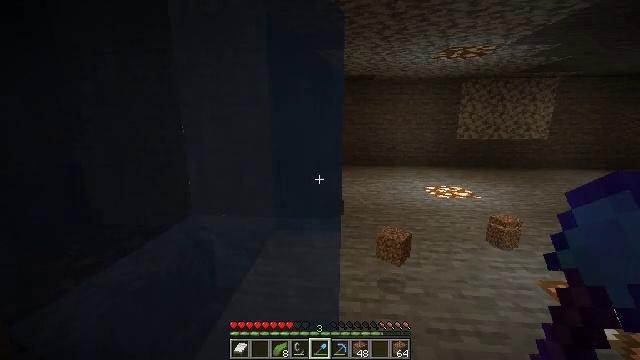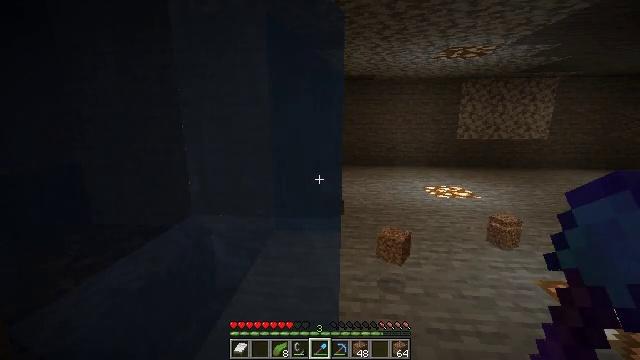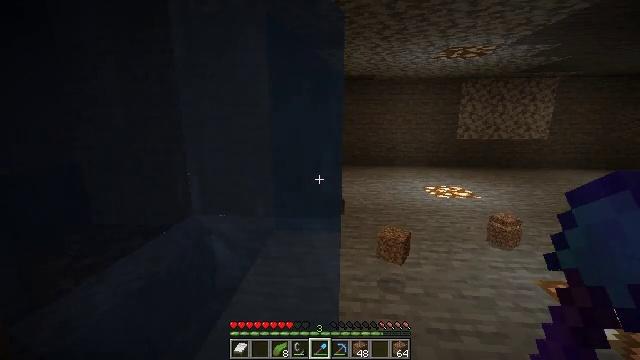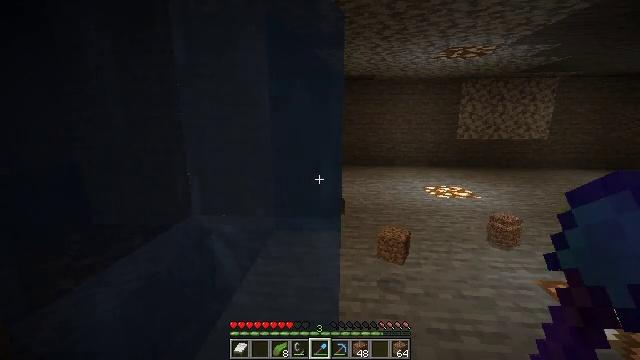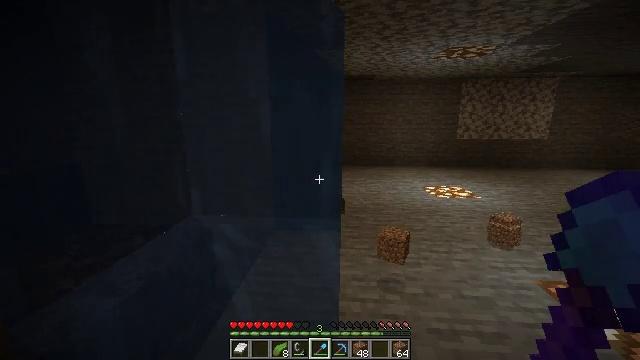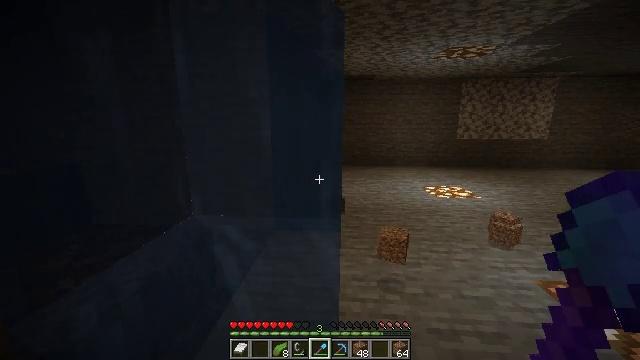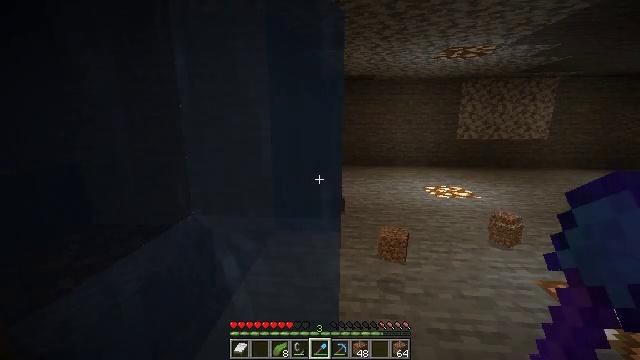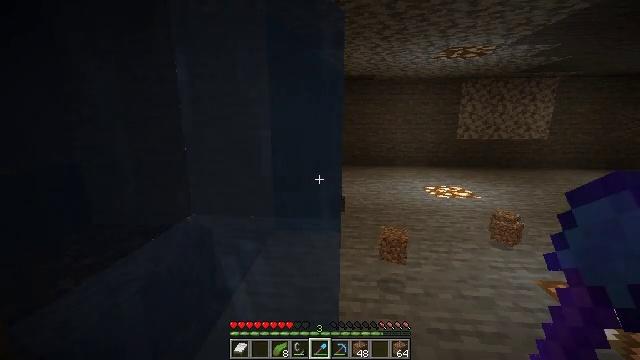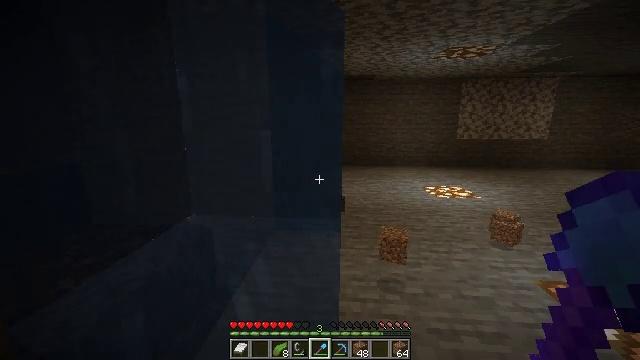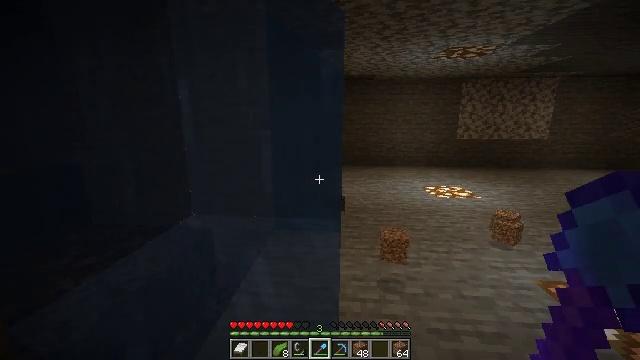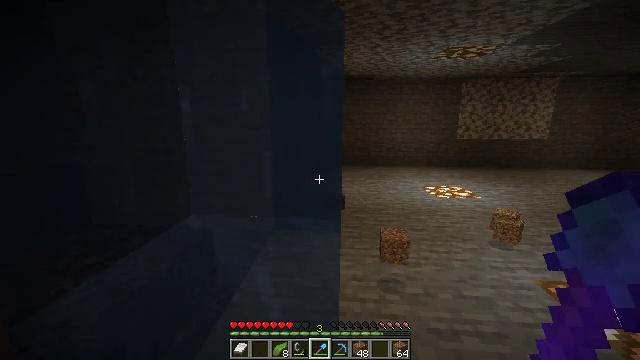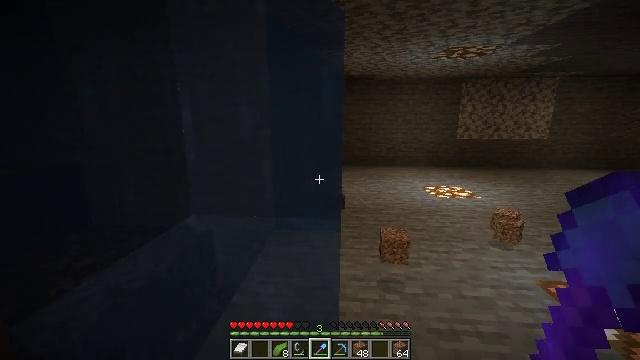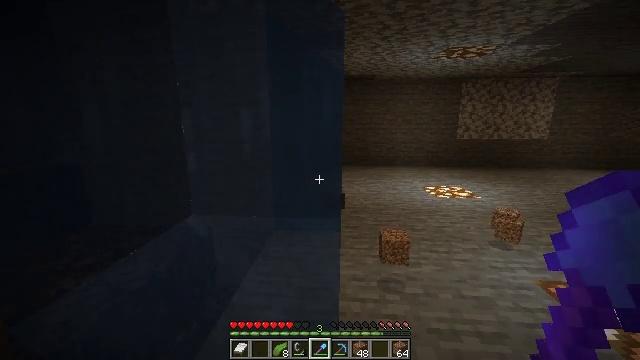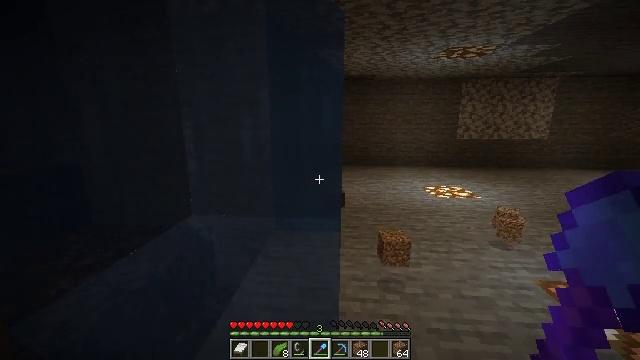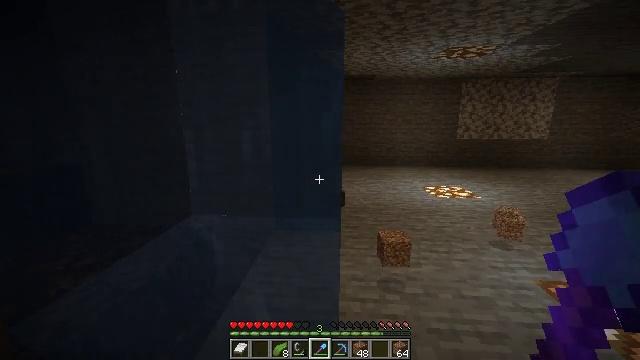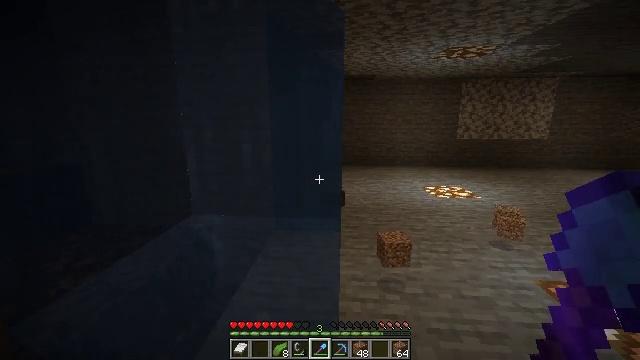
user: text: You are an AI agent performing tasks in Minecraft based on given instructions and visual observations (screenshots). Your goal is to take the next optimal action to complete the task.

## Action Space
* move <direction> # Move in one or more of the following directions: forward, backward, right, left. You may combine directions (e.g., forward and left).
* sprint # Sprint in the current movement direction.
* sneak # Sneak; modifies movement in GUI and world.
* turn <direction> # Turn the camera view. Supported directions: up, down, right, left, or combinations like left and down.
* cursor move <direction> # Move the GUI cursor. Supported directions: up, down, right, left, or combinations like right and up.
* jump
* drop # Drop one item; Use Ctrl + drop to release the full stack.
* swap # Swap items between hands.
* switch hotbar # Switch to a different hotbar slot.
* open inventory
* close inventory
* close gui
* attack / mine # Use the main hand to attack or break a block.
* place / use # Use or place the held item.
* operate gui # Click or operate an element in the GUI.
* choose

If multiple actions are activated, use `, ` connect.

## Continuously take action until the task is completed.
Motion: motion action
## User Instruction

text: Dig soul sand to use for potions.
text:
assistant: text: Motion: no_op
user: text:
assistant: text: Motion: no_op
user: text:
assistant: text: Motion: no_op
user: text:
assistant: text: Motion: no_op
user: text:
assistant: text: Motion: no_op
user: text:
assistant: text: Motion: no_op
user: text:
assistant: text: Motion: no_op
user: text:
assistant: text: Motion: no_op
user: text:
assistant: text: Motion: no_op
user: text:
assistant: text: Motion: no_op
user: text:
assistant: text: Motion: no_op
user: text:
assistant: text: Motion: no_op
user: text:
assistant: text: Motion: no_op
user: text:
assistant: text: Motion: no_op
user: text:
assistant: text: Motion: no_op
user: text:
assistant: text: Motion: no_op
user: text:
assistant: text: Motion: no_op
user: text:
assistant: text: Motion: no_op
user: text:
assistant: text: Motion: no_op
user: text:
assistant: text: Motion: no_op
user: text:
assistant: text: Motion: no_op
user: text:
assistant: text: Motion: no_op
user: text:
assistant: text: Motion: no_op
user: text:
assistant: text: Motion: no_op
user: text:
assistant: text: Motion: no_op
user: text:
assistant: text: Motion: no_op
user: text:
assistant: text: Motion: no_op
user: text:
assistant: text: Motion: no_op
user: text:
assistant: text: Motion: no_op
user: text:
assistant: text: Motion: no_op